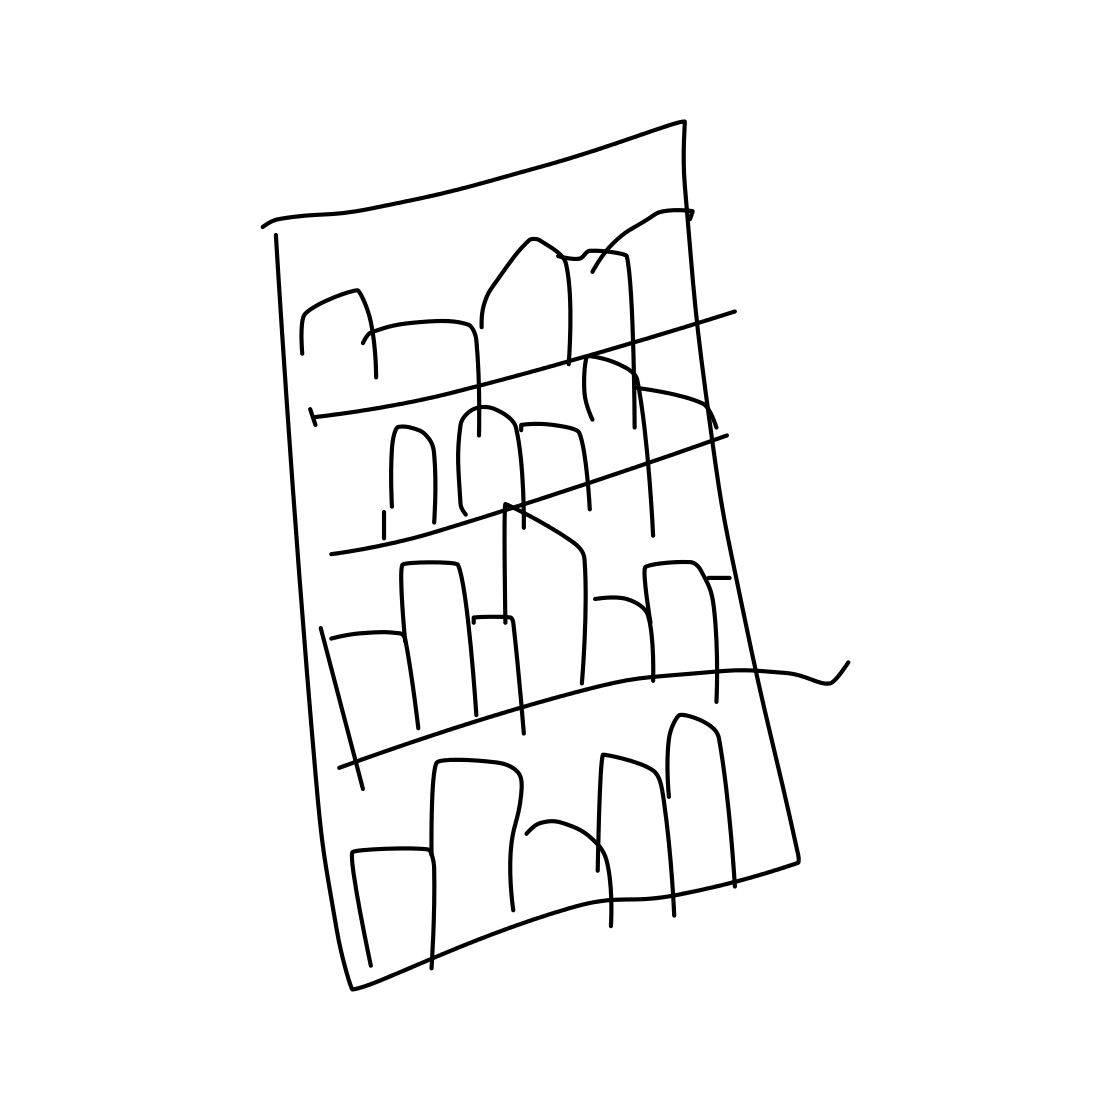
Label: bookshelf